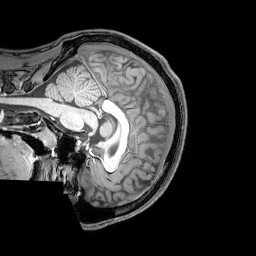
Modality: T1w
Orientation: sagittal
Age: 20
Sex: male
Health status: healthy
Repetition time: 0.081 s
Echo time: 0.037 s